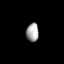
Tissue: lung
Cell type: Epithelial cells
Senescence score: 0.2287
Nuclear area (px): 229
Mean DAPI intensity: 162.24